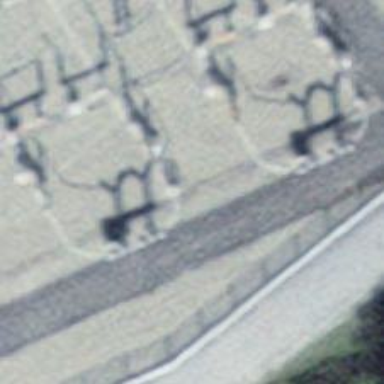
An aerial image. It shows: Power line carrying busbar.